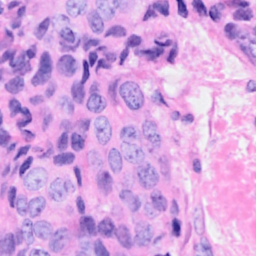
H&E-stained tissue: Breast